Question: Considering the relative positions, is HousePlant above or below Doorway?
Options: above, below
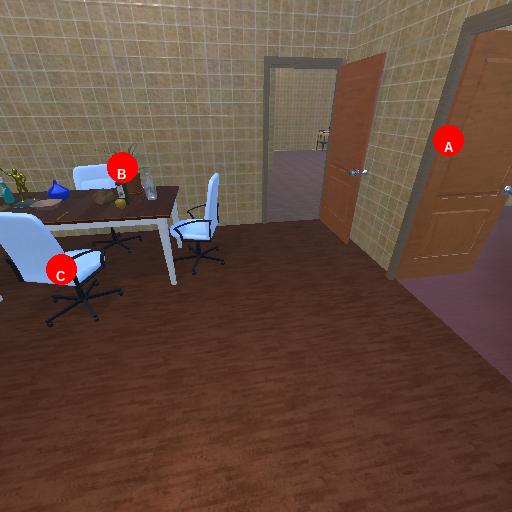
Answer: above